Question: I am creating a new site using the <URL> it looks like this:

As you can see the tab navigation is not rendering properly.
I am using the default:
'''
<!DOCTYPE html>
<!--[if lt IE 7]> <html class="no-js lt-ie9 lt-ie8 lt-ie7"> <![endif]-->
<!--[if IE 7]> <html class="no-js lt-ie9 lt-ie8"> <![endif]-->
<!--[if IE 8]> <html class="no-js lt-ie9"> <![endif]-->
<!--[if gt IE 8]><!-->
<html class="no-js">
<!--<![endif]-->
<head>
<meta charset="utf-8">
<meta http-equiv="X-UA-Compatible" content="IE=edge,chrome=1">
<title></title>
<meta name="description" content="">
<meta name="viewport" content="width=device-width">
<link rel="stylesheet" href="css/normalize.min.css">
<link rel="stylesheet" href="css/main.css">
<script src="js/vendor/modernizr.custom.82220.js"></script>
</head>
'''
The only difference above is that I tried updating modernizr to see if it would fix the problem but the result is the same. How can I get HTML5 boilerplate to render correctly in IE 8?
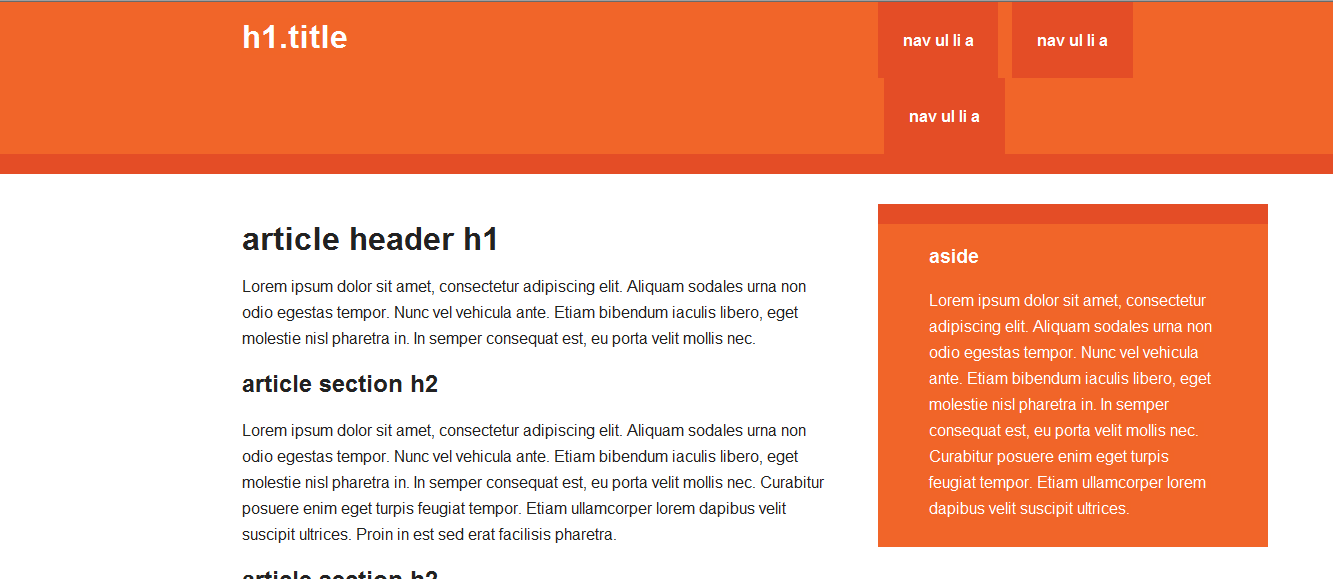
Answer: The problem was resolved adding this to the css page:
'''
@media only screen and (min-width: 480px) {
.lt-ie9 nav a { margin: 0 0.7%; }
}
'''